Field crop: tomato
Growth stage: 2
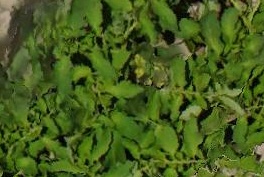
Species: tomato